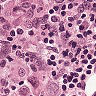
Metastatic tissue present: yes